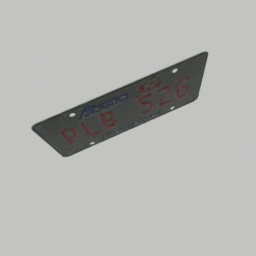
Label: mechanical